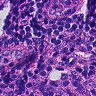
Metastatic tissue present: no